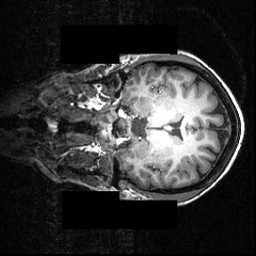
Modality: T1w
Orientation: coronal
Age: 29
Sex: female
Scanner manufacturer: siemens
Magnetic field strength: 3.951 T
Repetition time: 1.5 s
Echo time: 0.00335 s